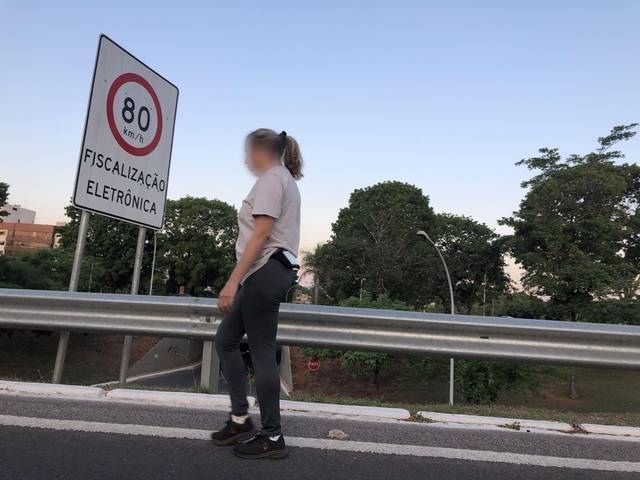
Region: Brazil
Coordinates: -15.764, -47.883